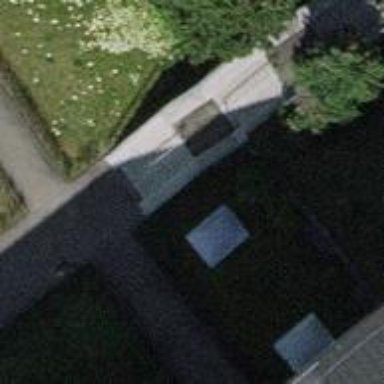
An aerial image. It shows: Concrete steps with ramp available for accessibility.